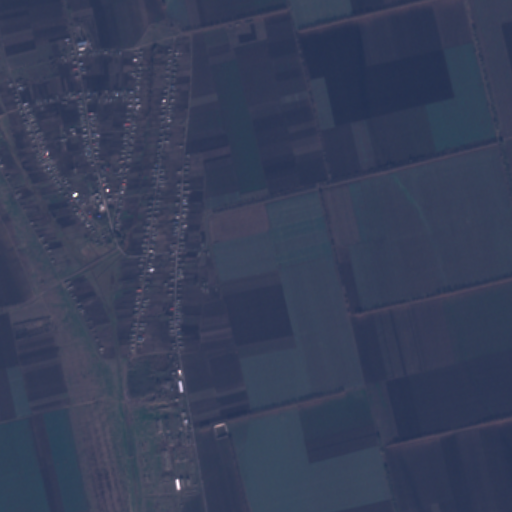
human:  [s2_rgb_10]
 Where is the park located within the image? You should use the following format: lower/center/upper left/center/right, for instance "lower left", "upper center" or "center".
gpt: The park is located in the lower left of the image.
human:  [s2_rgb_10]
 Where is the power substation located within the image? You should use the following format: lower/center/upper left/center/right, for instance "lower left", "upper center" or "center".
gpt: The power substation is located in the center of the image.
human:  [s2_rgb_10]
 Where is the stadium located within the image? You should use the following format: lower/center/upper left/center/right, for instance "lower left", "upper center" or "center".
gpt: The stadium is located in the center left of the image.
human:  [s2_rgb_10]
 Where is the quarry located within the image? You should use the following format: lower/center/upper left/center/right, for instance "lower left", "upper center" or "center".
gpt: There is no quarry in the image.